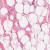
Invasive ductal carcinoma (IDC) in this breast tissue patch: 0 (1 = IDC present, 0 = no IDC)